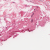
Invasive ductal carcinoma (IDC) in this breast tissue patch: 0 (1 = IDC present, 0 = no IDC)